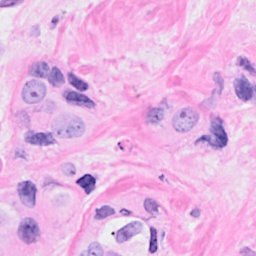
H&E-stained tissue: Breast